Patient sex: M
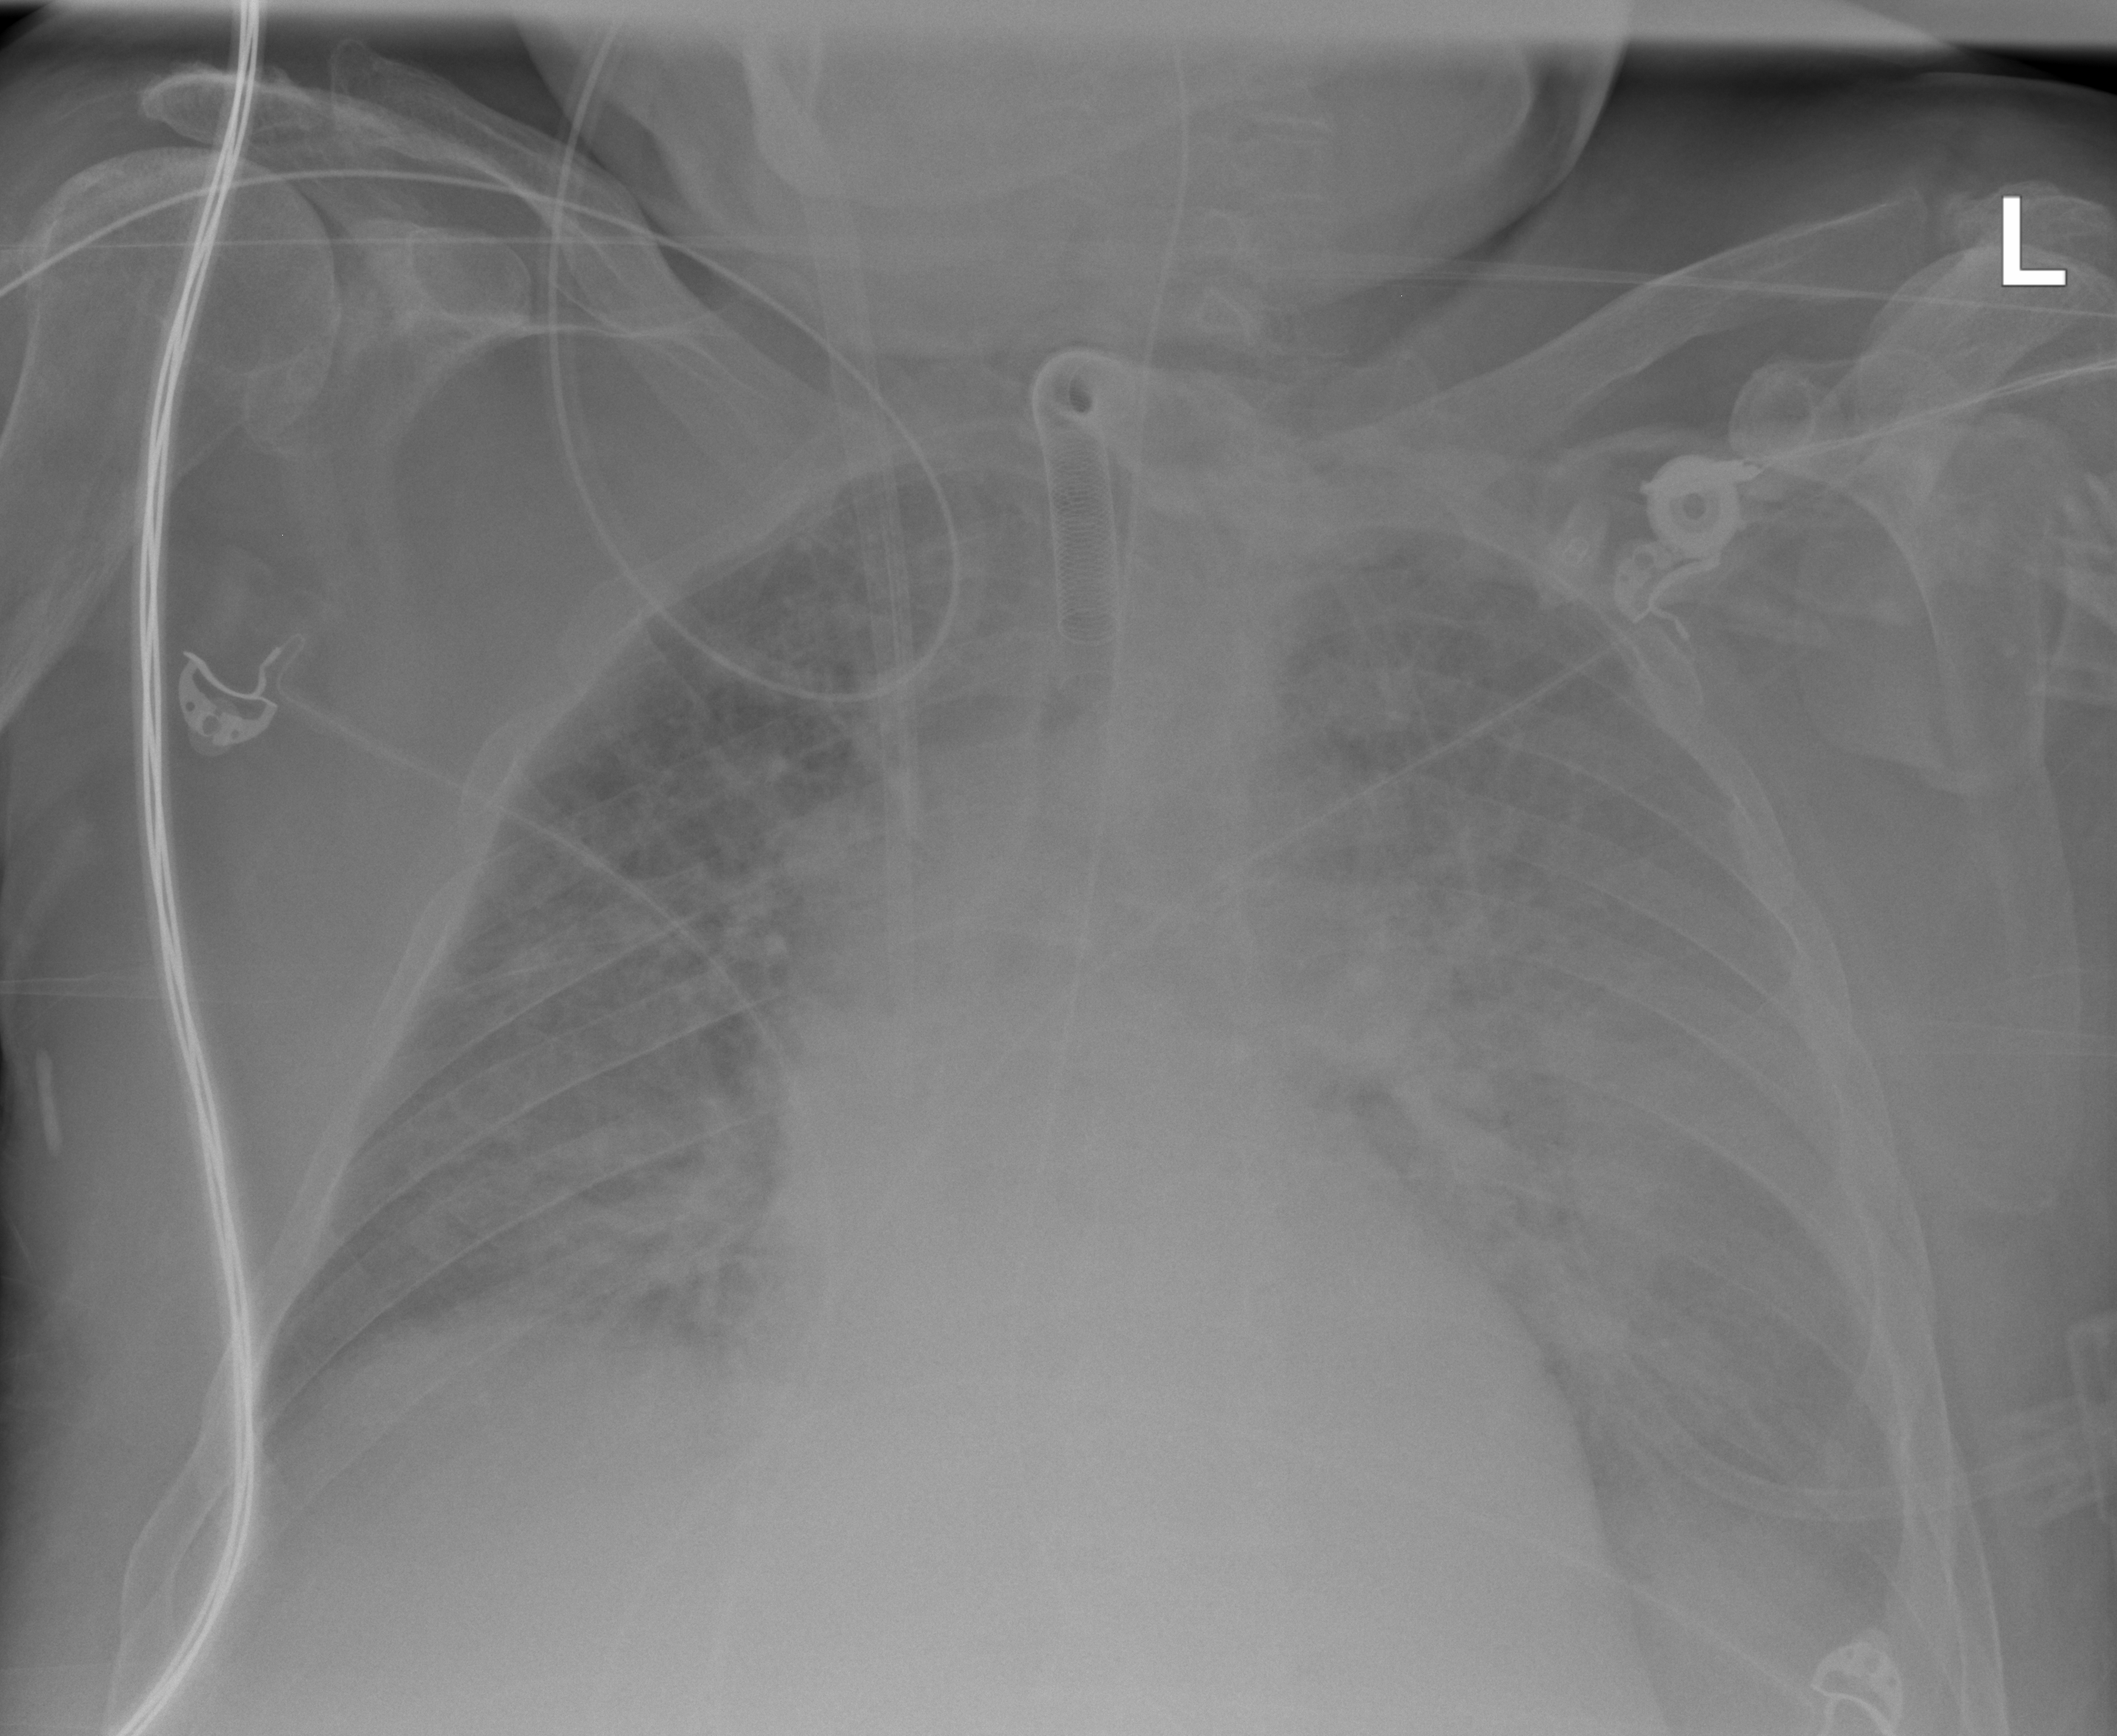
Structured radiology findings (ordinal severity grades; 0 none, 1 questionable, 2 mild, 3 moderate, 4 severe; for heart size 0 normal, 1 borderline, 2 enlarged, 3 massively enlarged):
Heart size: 2
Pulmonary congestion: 3
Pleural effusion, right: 2
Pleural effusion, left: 2
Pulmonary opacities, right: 2
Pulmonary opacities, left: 3
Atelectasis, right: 2
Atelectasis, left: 2